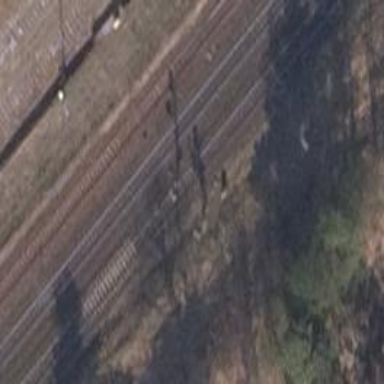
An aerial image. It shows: Railway signal.